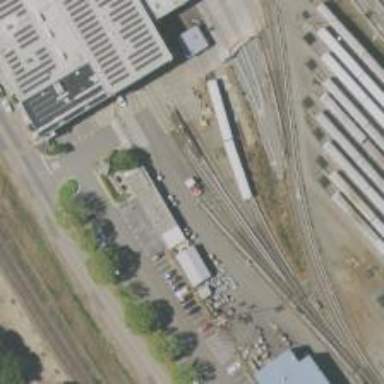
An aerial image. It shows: Electrified rail passing through service yard.